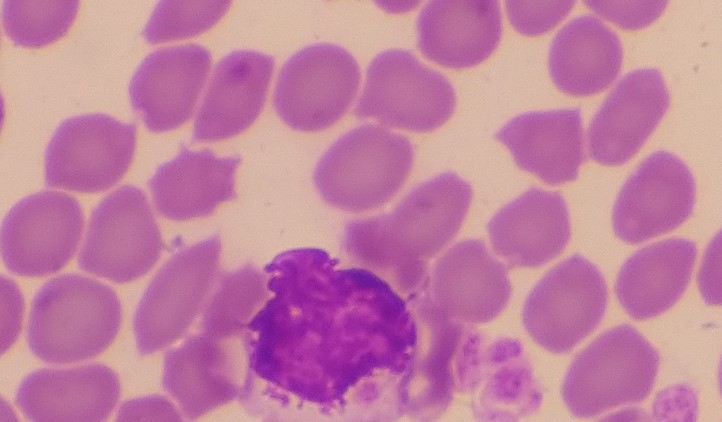
White blood cell type: Lymphocyte